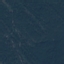
Label: Forest